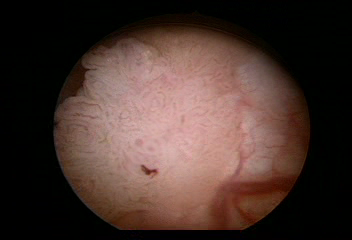
Modality: WLC
Class: Malignant
Subclass: LowGradePapillary
Lesion: L3
Stage: Ta
Morphology: Papillary
Bladder cancer association: Yes
Annotated structures: Tumor